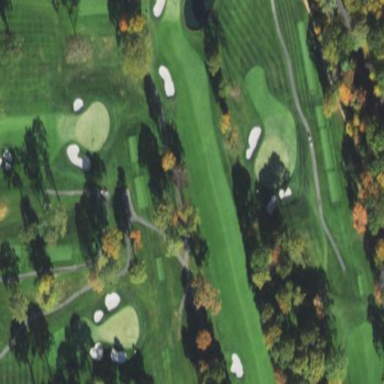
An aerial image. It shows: Grassy area designated as golf fairway.